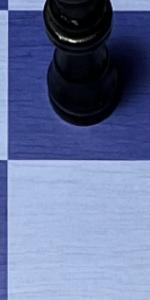
Label: Empty